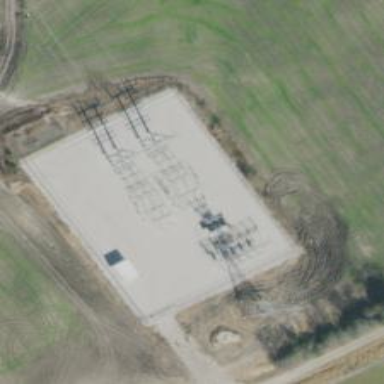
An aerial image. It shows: Power substation.